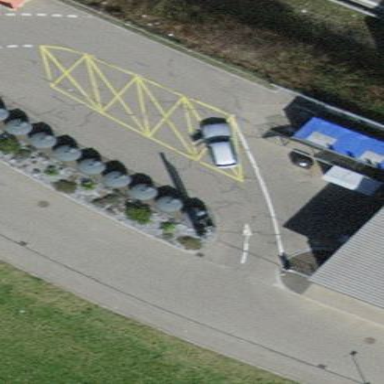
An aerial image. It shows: Recycling container at amenity designated for recycling.